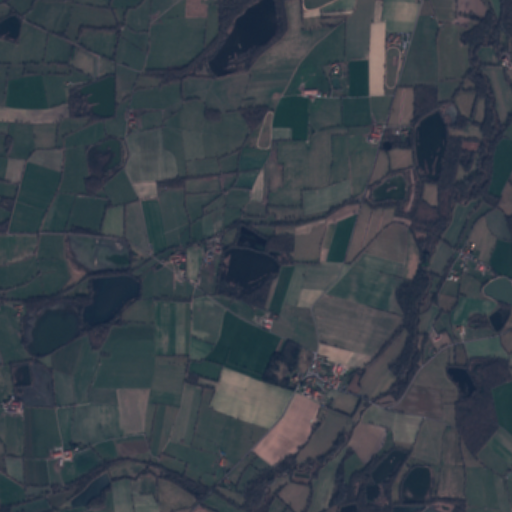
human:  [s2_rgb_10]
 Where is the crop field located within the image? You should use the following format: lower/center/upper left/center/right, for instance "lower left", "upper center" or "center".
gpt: The crop field is located in the upper left of the image.
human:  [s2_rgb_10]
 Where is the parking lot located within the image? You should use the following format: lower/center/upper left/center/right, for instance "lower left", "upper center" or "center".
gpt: The parking lot is located in the lower center of the image.
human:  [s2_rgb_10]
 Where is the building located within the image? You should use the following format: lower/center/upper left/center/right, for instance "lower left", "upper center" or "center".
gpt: There is no building in the image.